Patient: sex M, age 81
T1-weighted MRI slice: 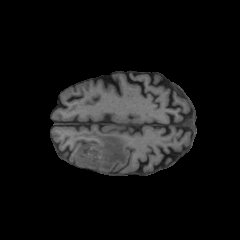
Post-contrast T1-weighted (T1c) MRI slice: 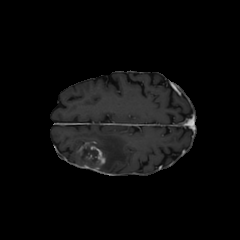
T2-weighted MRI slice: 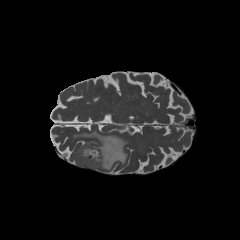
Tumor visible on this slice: yes
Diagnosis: Glioblastoma, IDH-wildtype
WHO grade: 4